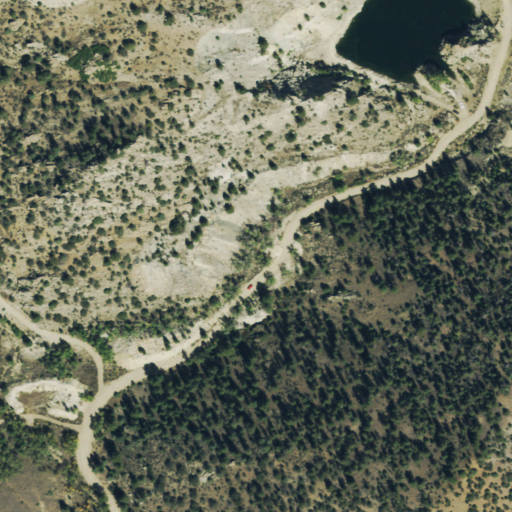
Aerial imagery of valley in Colorado named Marble Quarry Gulch containing shrub, evergreen forest, open water, and woody wetlands